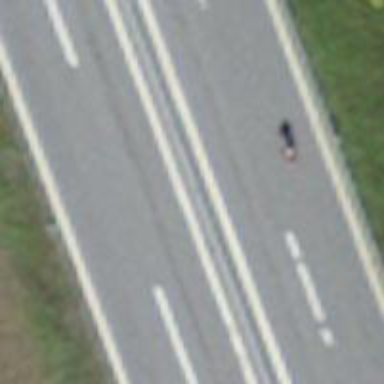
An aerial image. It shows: Asphalt trunk highway designated as motorroad.